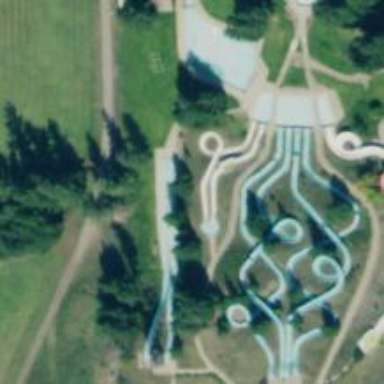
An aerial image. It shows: Water slide attraction.